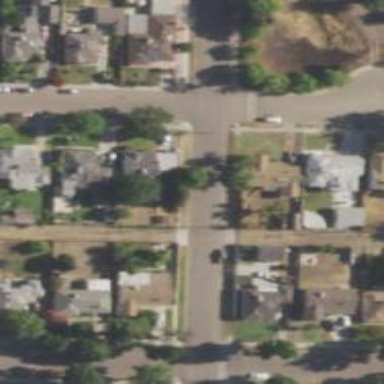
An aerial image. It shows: Alley classified as service road.